Aerial crown-view tile of a tropical tree (Barro Colorado Island, Panama), acquired 20240813:
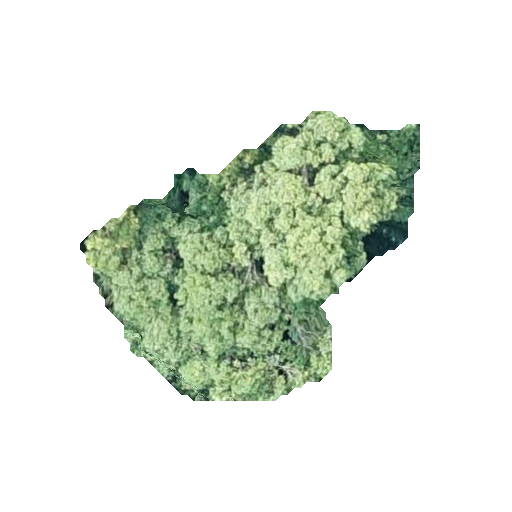
Species: Ocotea leptobotra
GBIF accepted scientific name: Ocotea leptobotra
Crown area: 91.724 m²